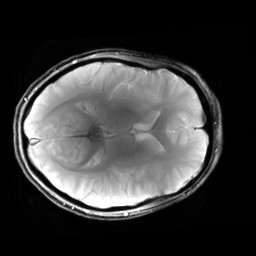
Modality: T2starw
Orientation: axial
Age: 22
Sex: female
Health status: healthy
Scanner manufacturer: siemens
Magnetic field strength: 3 T
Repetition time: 0.7 s
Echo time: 0.02 s